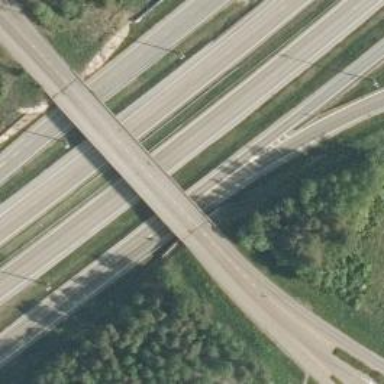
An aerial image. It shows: Bridge.